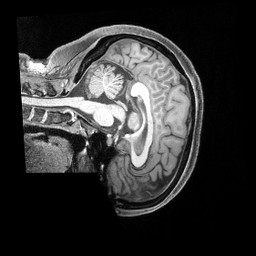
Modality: T1w
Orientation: sagittal
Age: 47
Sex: female
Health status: ill
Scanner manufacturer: siemens
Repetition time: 2.4 s
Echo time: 0.00231 s